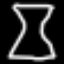
Label: hourglass